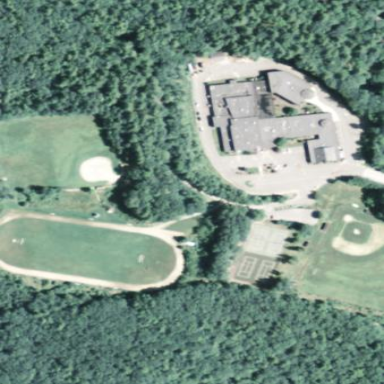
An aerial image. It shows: School.